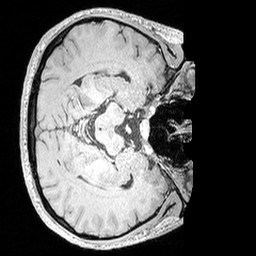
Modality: MP2RAGE
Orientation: axial
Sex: male
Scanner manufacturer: siemens
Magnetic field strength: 3 T
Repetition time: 5 s
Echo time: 0.00292 s